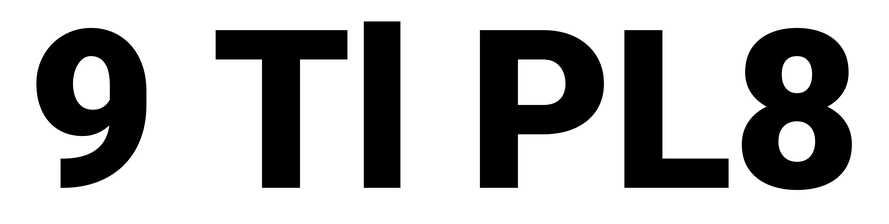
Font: Roboto_Black